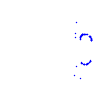
Particle: proton